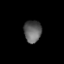
Tissue: lung
Cell type: Epithelial cells
Senescence score: 0.2185
Nuclear area (px): 381
Mean DAPI intensity: 94.609